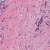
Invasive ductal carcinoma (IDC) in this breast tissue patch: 1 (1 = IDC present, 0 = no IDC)